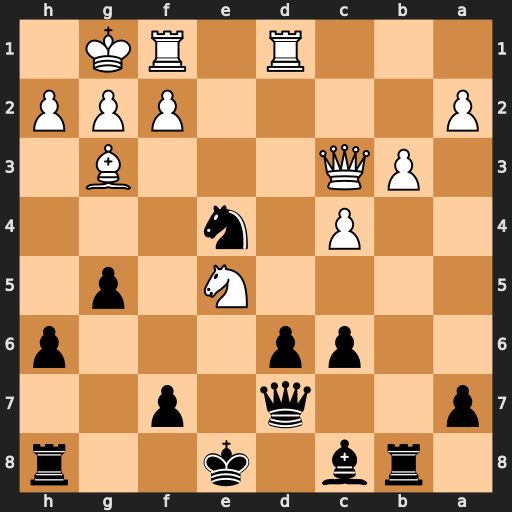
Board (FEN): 1rb1k2r/p2q1p2/2pp3p/4N1p1/2P1n3/1PQ3B1/P4PPP/3R1RK1
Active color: b
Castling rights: k
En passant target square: -
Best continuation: Nxc3 Nxd7 Ne2+ Kh1 Nxg3+